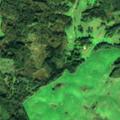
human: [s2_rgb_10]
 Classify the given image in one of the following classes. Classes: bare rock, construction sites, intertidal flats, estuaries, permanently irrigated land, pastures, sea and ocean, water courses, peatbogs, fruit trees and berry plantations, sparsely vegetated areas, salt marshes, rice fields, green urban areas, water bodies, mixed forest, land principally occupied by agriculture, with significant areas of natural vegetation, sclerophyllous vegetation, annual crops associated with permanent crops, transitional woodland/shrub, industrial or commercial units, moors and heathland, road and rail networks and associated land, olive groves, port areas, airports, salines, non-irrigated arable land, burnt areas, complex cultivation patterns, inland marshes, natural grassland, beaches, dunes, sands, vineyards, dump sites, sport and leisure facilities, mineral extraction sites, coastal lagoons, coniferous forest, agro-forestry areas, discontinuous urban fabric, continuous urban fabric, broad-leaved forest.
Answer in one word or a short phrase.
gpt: non-irrigated arable land, land principally occupied by agriculture, with significant areas of natural vegetation, mixed forest, transitional woodland/shrub